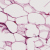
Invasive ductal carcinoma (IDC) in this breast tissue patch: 0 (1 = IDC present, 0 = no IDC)